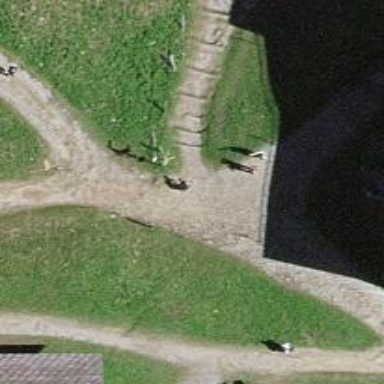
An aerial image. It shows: Unpaved path.